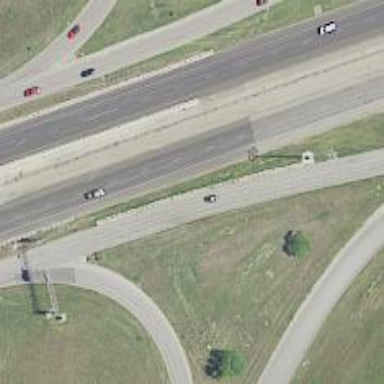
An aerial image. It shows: Secondary road with frontage road.